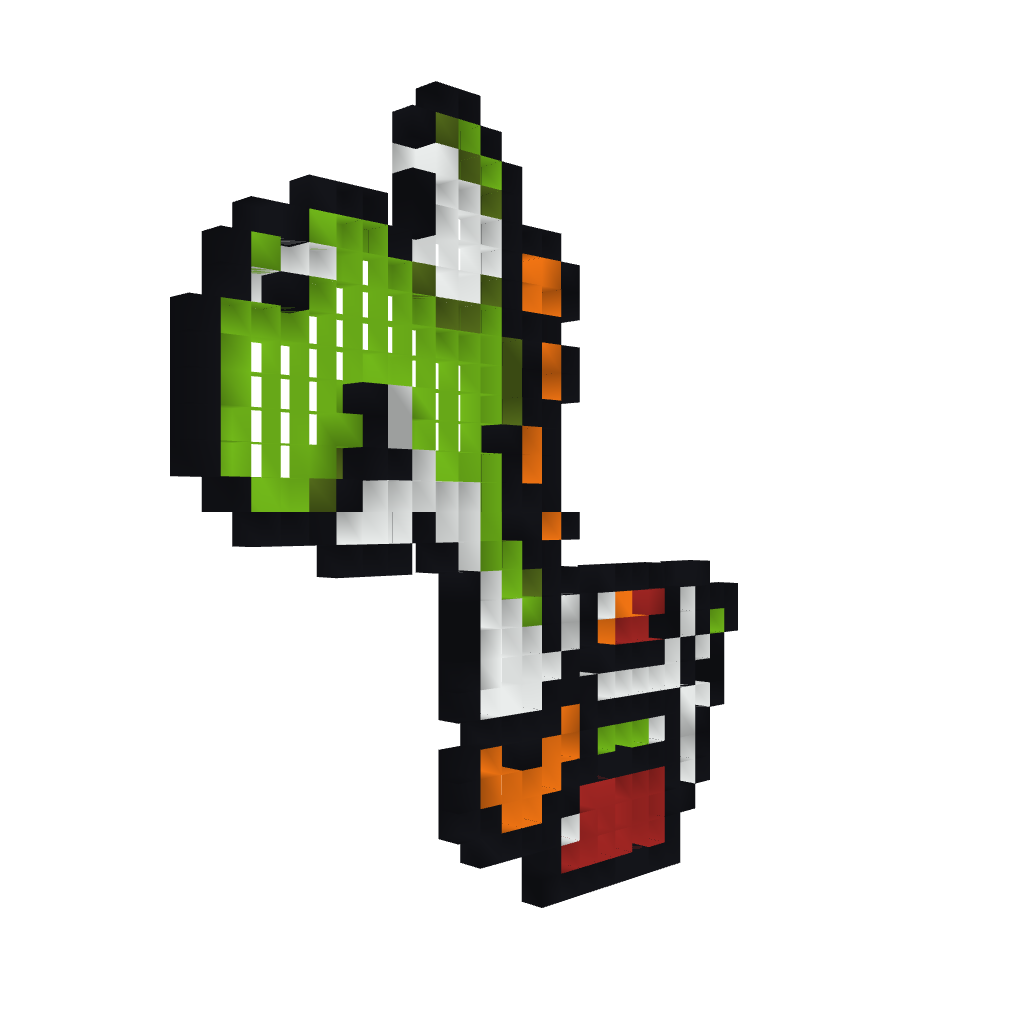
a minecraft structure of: Yoshi